Field crop: maize
Growth stage: 2
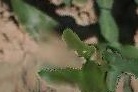
Species: maize